A scalogram of one vibration snapshot from a rotating bearing is shown, computed with a continuous wavelet transform. Determine the bearing's health state. Answer with exactly one of: normal, inner_race, outer_race, ball.
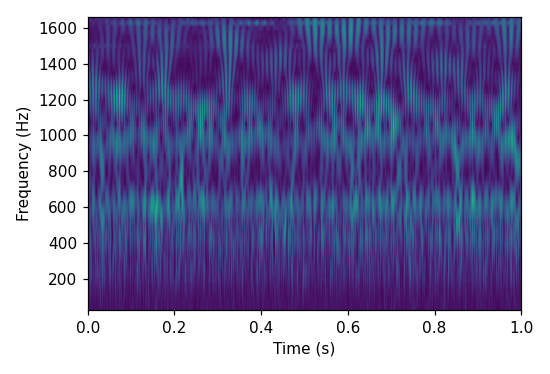
Answer: outer_race